Question: With the code below, i was able to create a mobile server on android phone with the Nanohttpd lightweight server. The code basically loop through the root directory of the host android device and list both files and folders as links. What i want to implement is when a user clicks on any of the link (the folder links), the browser should display the files and folder contained in the clicked folder link. How do i do this as i can not find any Nanohttpd documentation for beginners.
'''
import java.io.File;
import java.util.Map;
import android.annotation.SuppressLint;
import android.app.Activity;
import android.os.Bundle;
import android.os.Environment;
import android.os.Handler;
import android.widget.TextView;
public class MainActivity extends Activity {
private static final int PORT = 8080;
private TextView hello;
private WebServer server;
private Handler handler = new Handler();
@Override
public void onCreate(Bundle savedInstanceState) {
super.onCreate(savedInstanceState);
setContentView(R.layout.activity_main);
hello = (TextView) findViewById(R.id.hello);
}
/*
* There are some earlier versions of android that can not implement this
* method of getting IP address and isEmpty() method. The
*
* @SupreesLint("NewAPI") helps to suppress the error that will arise in
* such devices when implementing these methods . For the application
* however, a minimum version of API that can be able to execute the
* application flawlessly is set. The enables error checking as lower
* version that can not implement this methods wouldn't be able to install
* the application.
*/
@SuppressLint("NewApi")
@Override
protected void onResume() {
super.onResume();
TextView textIpaddr = (TextView) findViewById(R.id.ipaddr);
if (Utils.getIPAddress(true).trim().isEmpty()) {
textIpaddr.setText(Utils.getIPAddress(false) + ":" + PORT);
} else {
textIpaddr.setText(Utils.getIPAddress(true) + ":" + PORT);
}
try {
server = new WebServer();
server.start();
} catch (Exception e) {
e.printStackTrace();
}
}
public String intToIp(int i) {
return ((i >> 24) & 0xFF) + "." + ((i >> 16) & 0xFF) + "."
+ ((i >> 8) & 0xFF) + "." + (i & 0xFF);
}
@Override
protected void onPause() {
super.onPause();
if (server != null)
server.stop();
}
private class WebServer extends NanoHTTPD {
public WebServer() {
super(8080);
}
@Override
public Response serve(String uri, Method method,
Map<String, String> header, Map<String, String> parameters,
Map<String, String> files) {
File rootDir = Environment.getExternalStorageDirectory();
File[] files2 = rootDir.listFiles();
String answer = "<html><head><meta http-equiv="Content-Type" content="text/html; charset=utf-8"><title>sdcard0 - TECNO P5 - WiFi File Transfer Pro</title>";
for (File detailsOfFiles : files2) {
answer += "<a href="" + detailsOfFiles.getAbsolutePath()
+ "" alt = "">" + detailsOfFiles.getAbsolutePath()
+ "</a><br>";
}
answer += "</head></html>";
return new NanoHTTPD.Response(answer);
}
}
}
'''
:

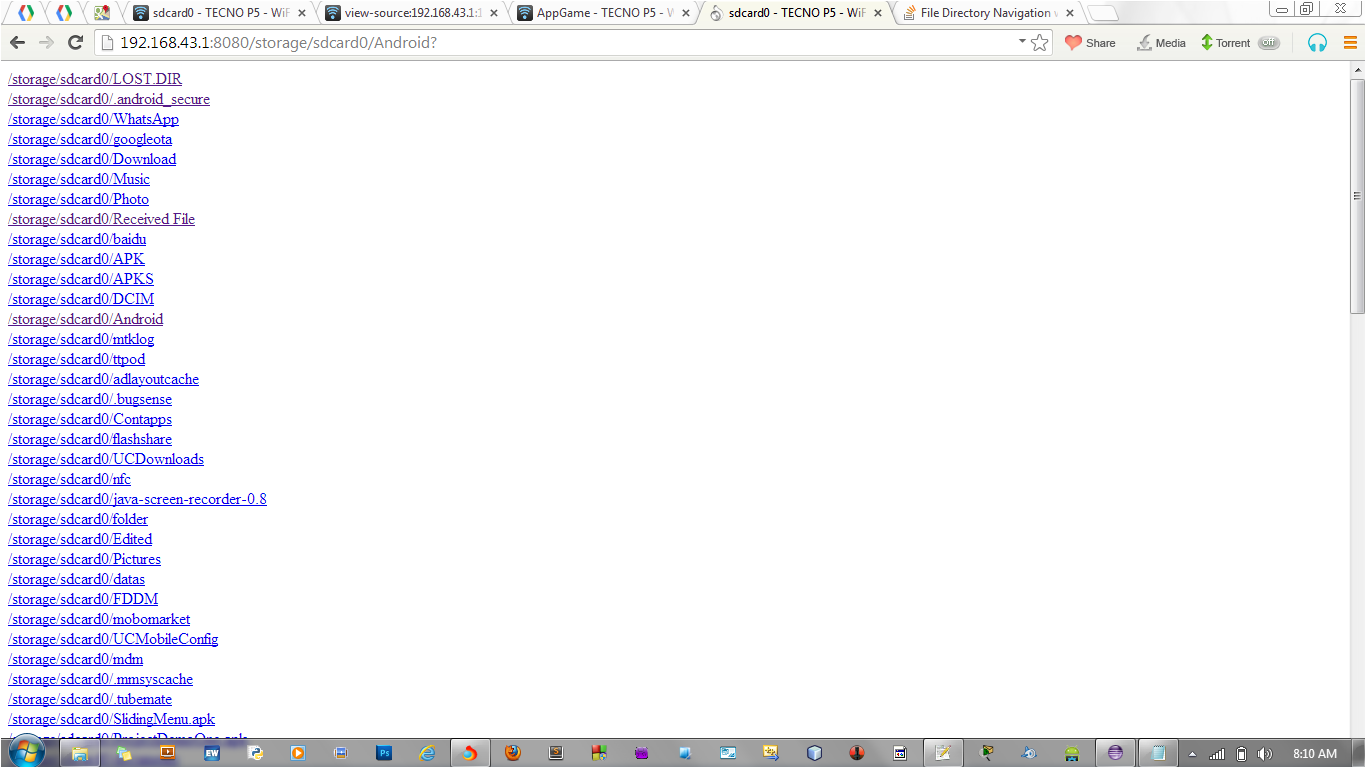
Answer: i finally figure out how to do this after enough time of studying the NanoHTTPD Framework.The code below helps me to navigate within the directories in the host android device:
'''
@Override
public Response serve(String uri, Method method,
Map<String, String> header, Map<String, String> parameters,
Map<String, String> files) {
File rootDir = Environment.getExternalStorageDirectory();
File[] filesList = null;
String filepath = "";
if (uri.trim().isEmpty()) {
filesList = rootDir.listFiles();
} else {
filepath = uri.trim();
}
filesList = new File(filepath).listFiles();
String answer = "<html><head><meta http-equiv="Content-Type" content="text/html; charset=utf-8"><title>sdcard0 - TECNO P5 - WiFi File Transfer Pro</title>";
if (new File(filepath).isDirectory()) {
for (File detailsOfFiles : filesList) {
answer += "<a href="" + detailsOfFiles.getAbsolutePath()
+ "" alt = "">"
+ detailsOfFiles.getAbsolutePath() + "</a><br>";
}
} else {
}
answer += "</head></html>" + "uri: " + uri + "
files " + files
+ "
parameters " + parameters + "
header ";
return new NanoHTTPD.Response(answer);
}
'''
the uri parameter in the Response Method contains browser url at that point in time:
Example if url displaying on the address bar is: , then uri contains What i did is to just pass the uri as a filepath and of course, this is not the case for first connection when the uri is empty.